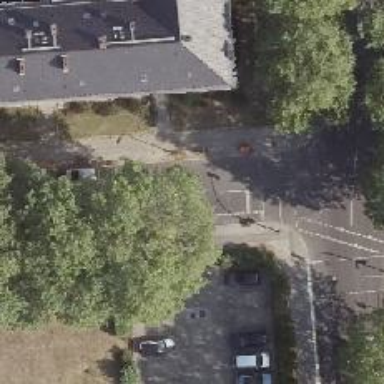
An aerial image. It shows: Residential road with asphalt surface. There are sidewalks on both sides of the road.